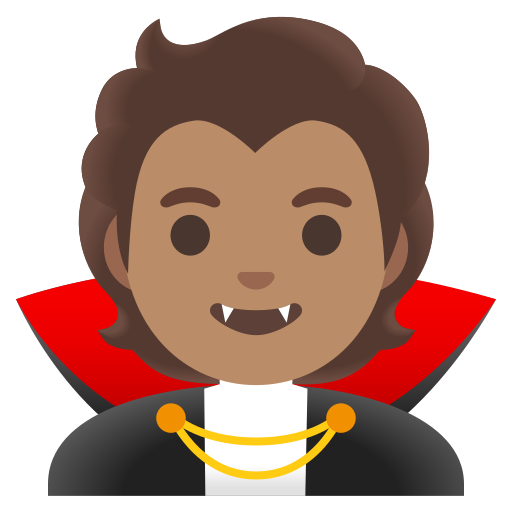
Emoji: 🧛🏽